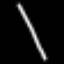
Label: line